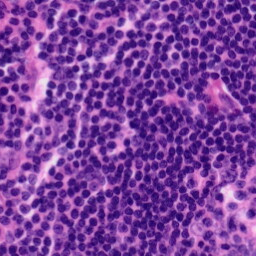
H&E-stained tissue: Tonsil